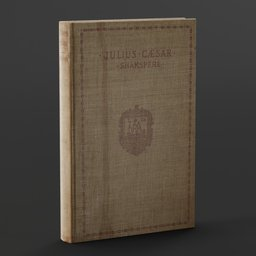
Label: tools